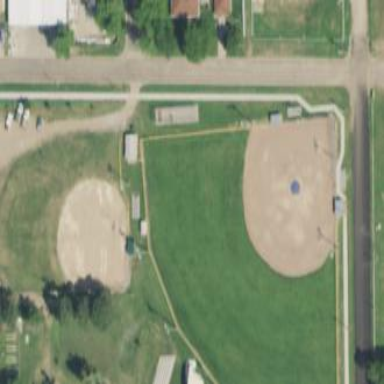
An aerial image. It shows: Baseball pitch for leisure land activities.